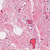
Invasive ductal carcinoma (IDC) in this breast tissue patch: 0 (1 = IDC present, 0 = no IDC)